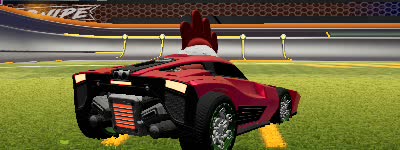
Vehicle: breakout